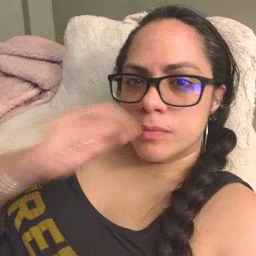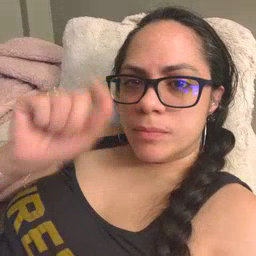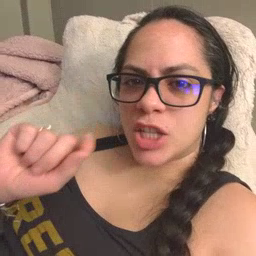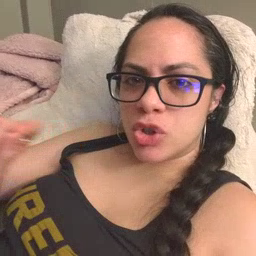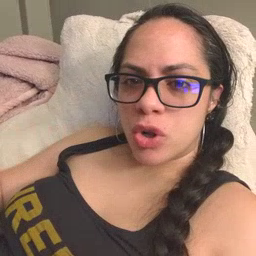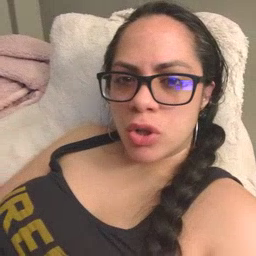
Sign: pencil